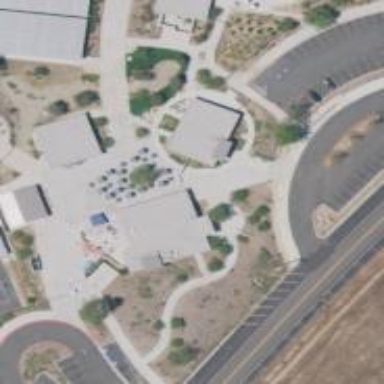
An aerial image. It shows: School.